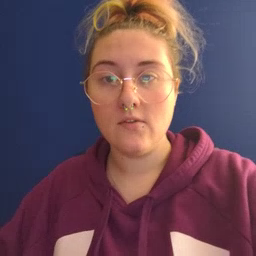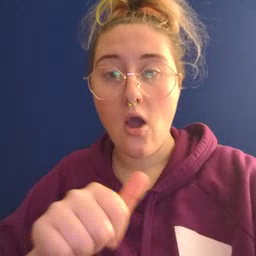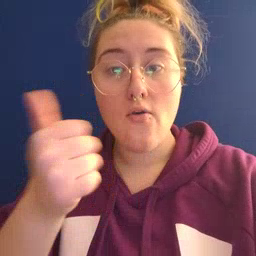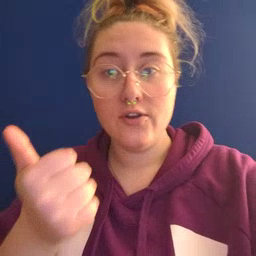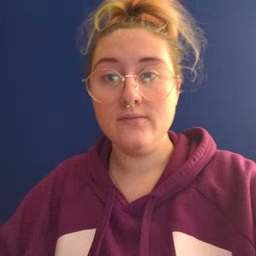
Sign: another